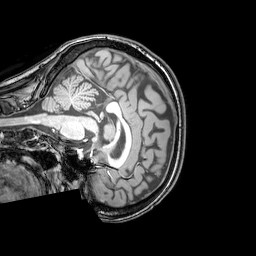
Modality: T1w
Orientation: sagittal
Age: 21
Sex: female
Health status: healthy
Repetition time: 0.081 s
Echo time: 0.037 s